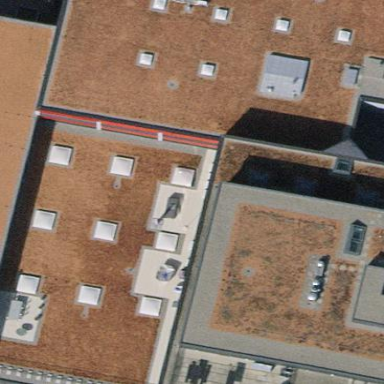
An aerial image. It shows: Office building with flat roof.